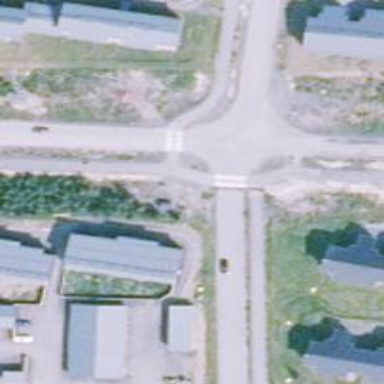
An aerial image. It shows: Uncontrolled crossing on the road.